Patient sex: M
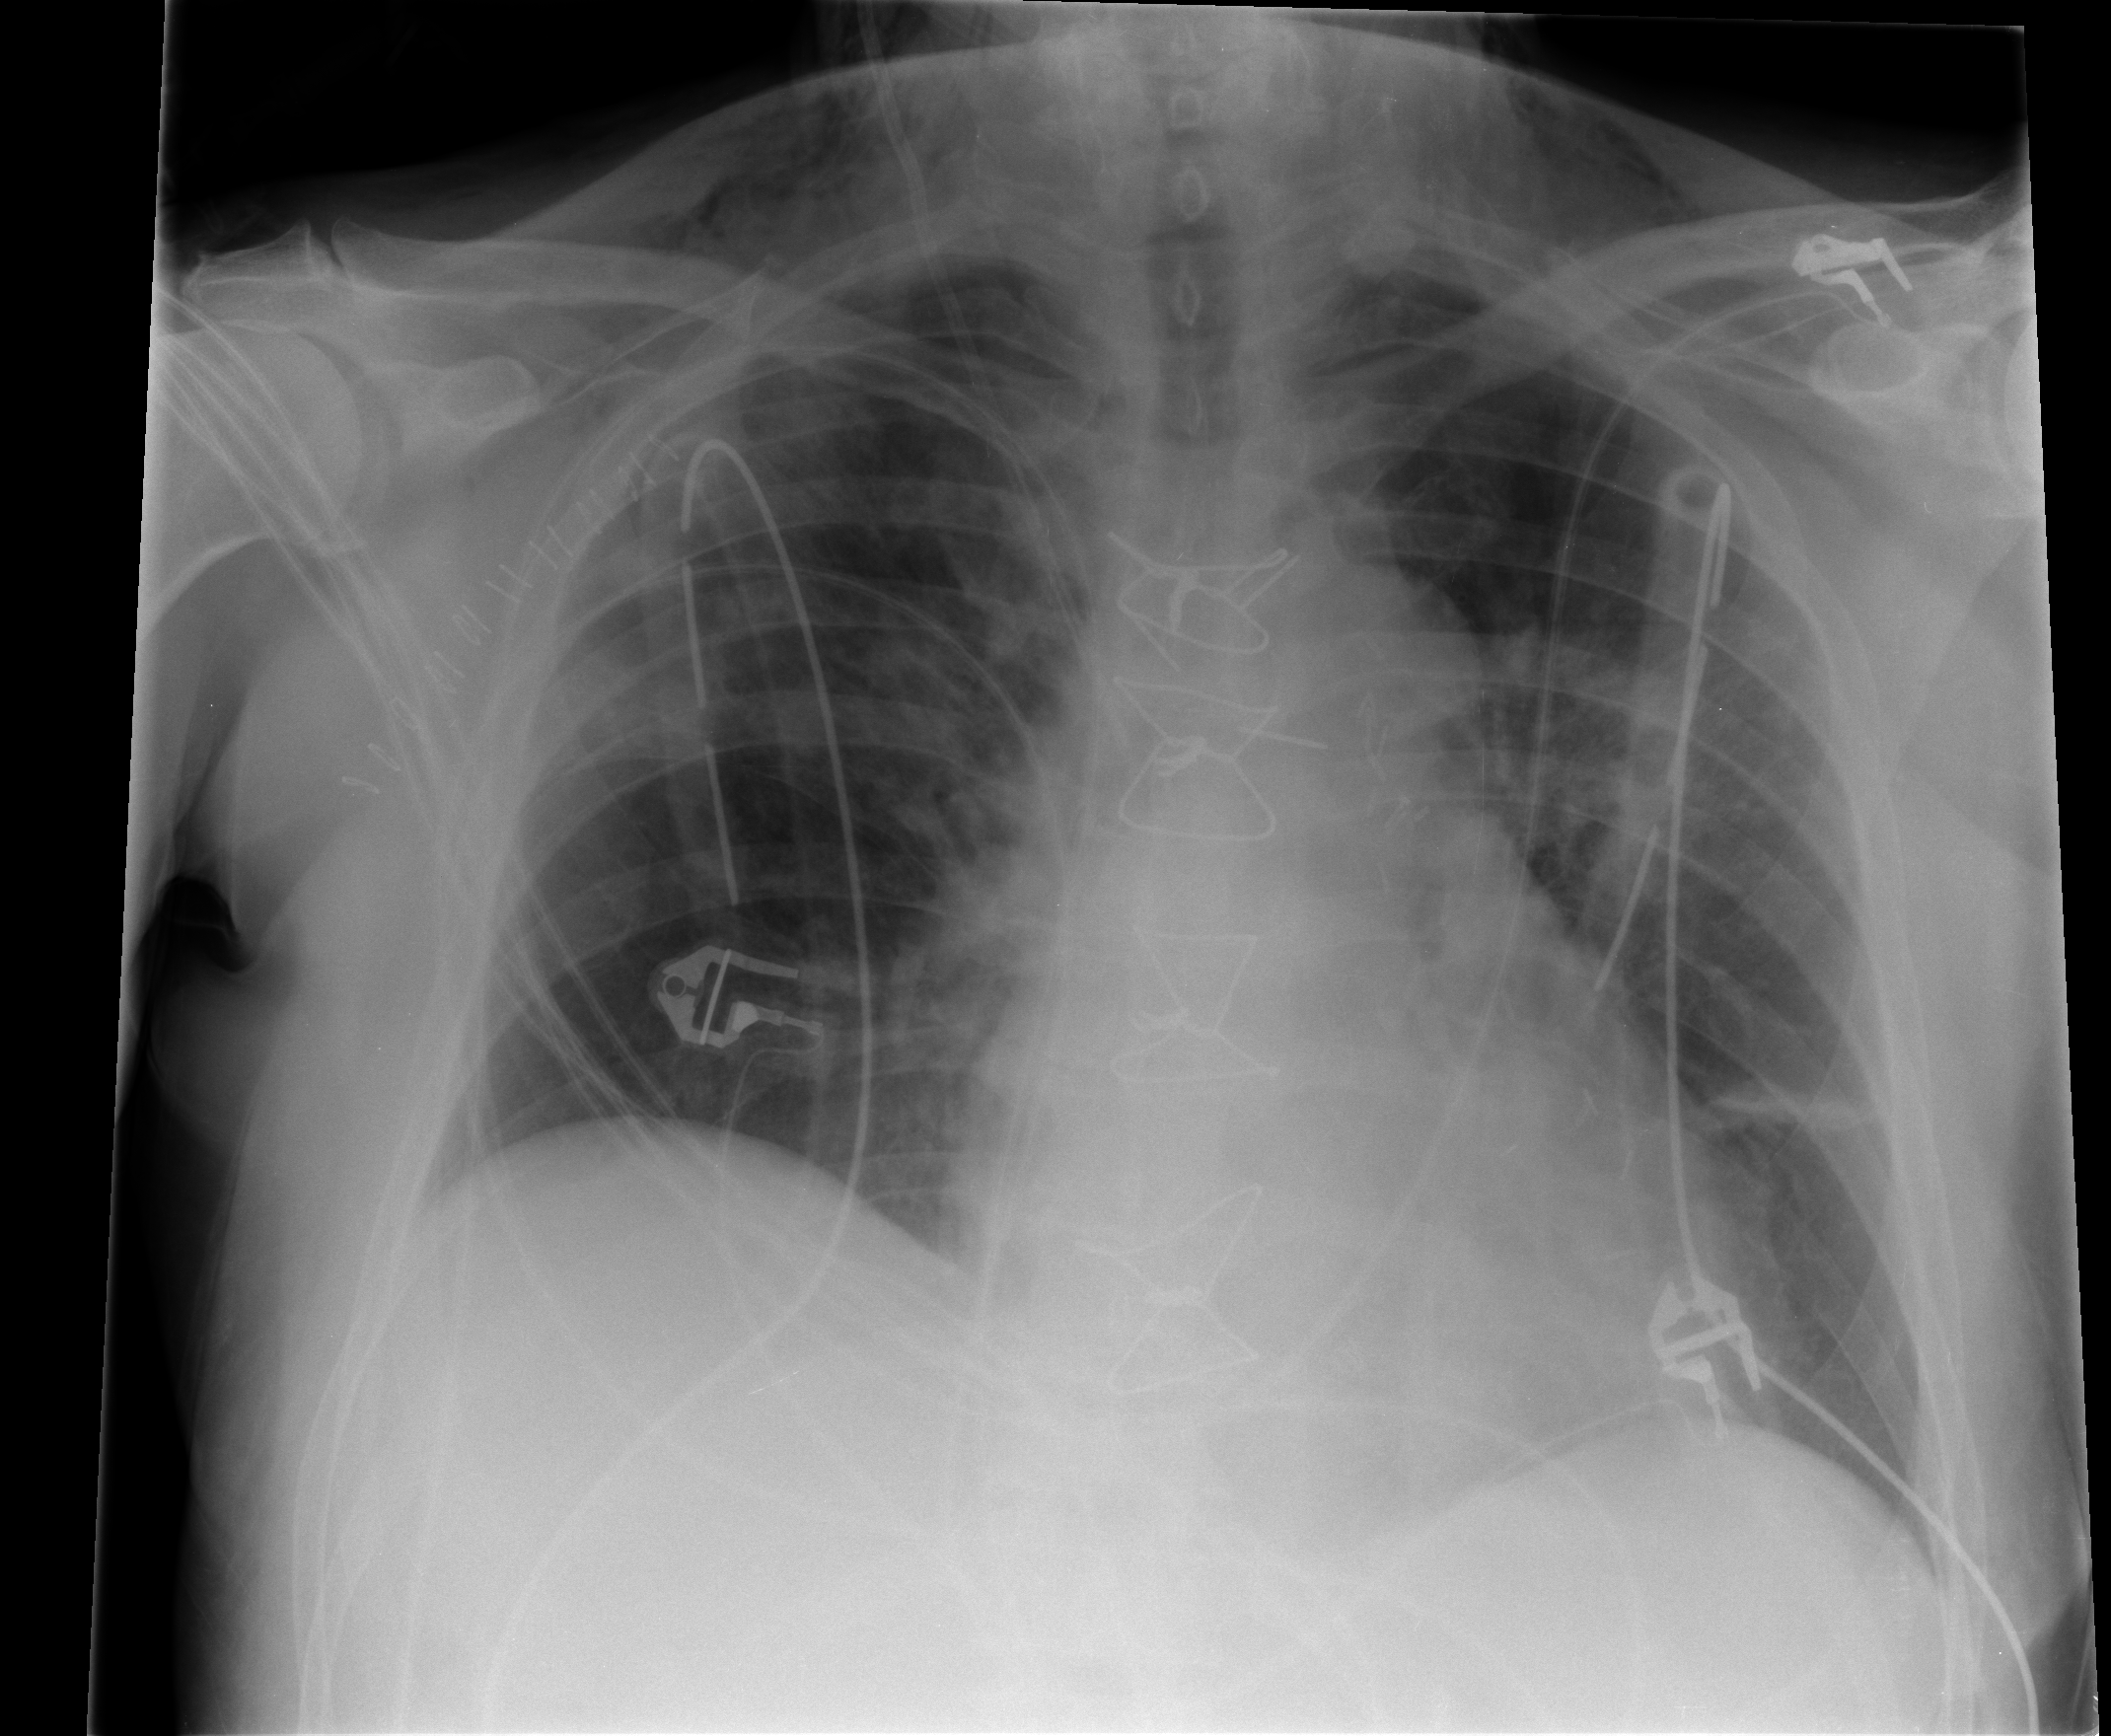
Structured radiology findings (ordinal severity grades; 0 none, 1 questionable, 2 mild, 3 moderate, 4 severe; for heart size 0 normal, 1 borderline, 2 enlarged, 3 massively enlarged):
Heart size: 0
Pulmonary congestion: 2
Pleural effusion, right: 0
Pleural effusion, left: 0
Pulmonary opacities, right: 2
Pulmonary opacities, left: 2
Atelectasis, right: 0
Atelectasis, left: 2